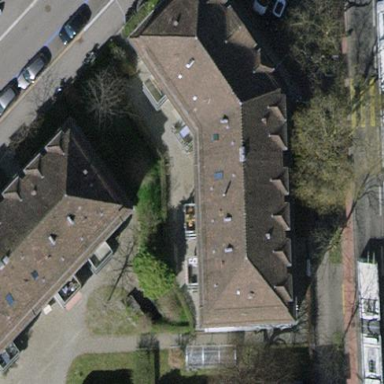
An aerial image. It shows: Charming apartments building with mansard roof design.